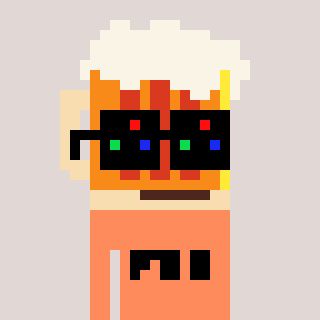
a pixel art character with square black sunglasses, a beer-shaped head and a peachy-colored body on a warm background